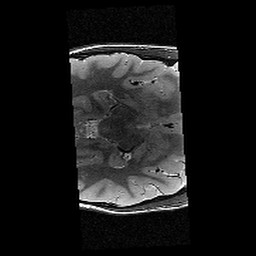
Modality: T2w
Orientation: axial
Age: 10
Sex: female
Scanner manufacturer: siemens
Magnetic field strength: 3 T
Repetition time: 9.23 s
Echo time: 0.067 s